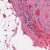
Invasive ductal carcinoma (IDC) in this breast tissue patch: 1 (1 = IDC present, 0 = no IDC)